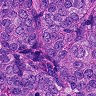
Metastatic tissue present: yes